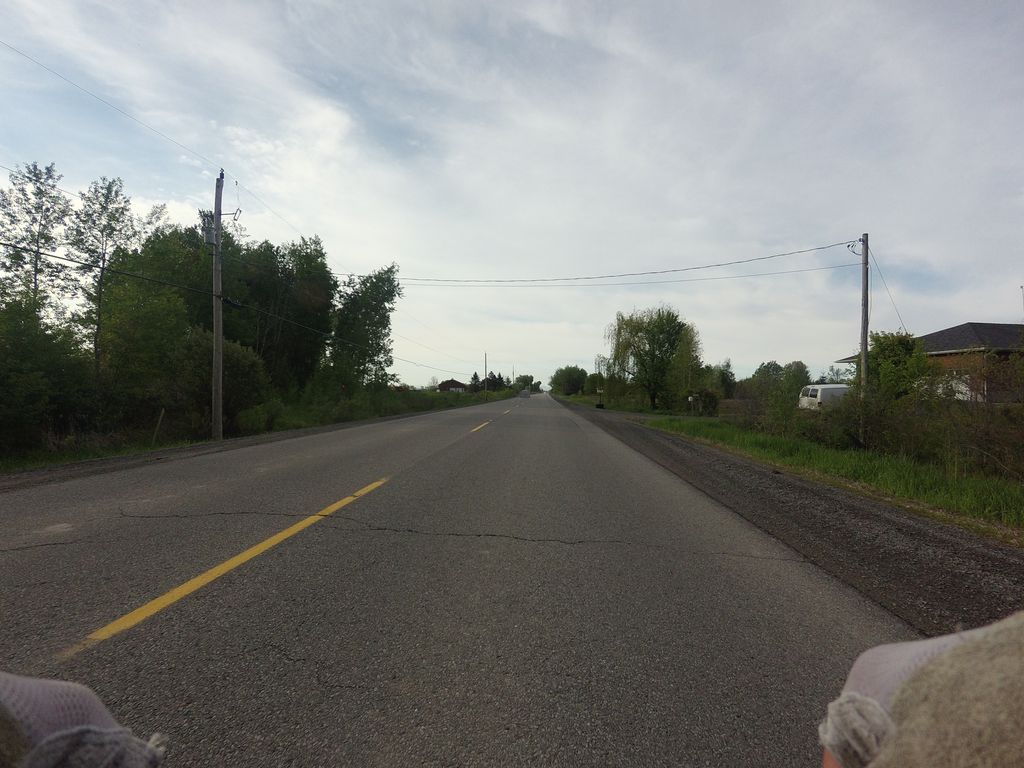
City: ottawa-gatineau